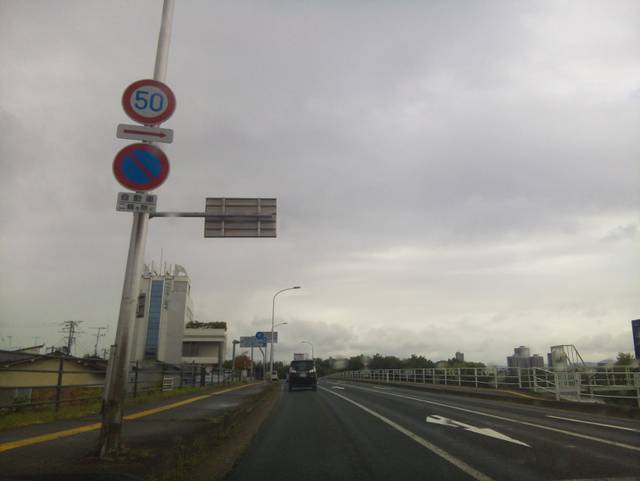
Region: Japan
Coordinates: 39.691, 141.151